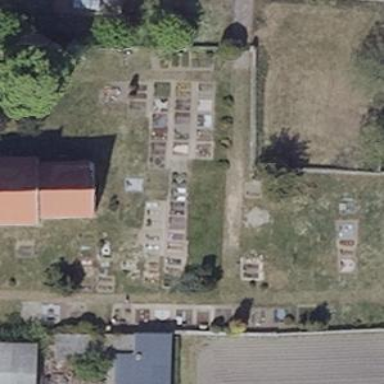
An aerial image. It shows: Cemetery or graveyard.